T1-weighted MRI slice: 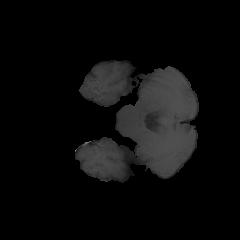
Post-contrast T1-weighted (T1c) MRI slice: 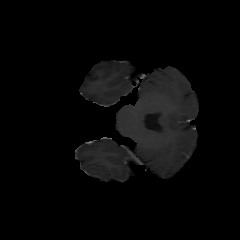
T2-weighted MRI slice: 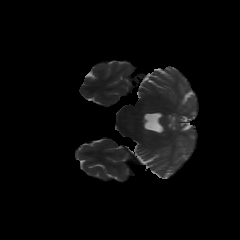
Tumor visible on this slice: no